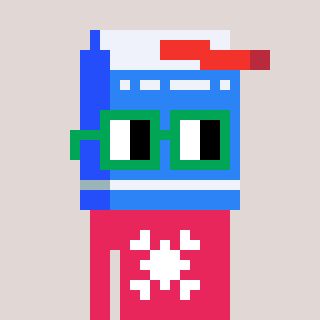
a pixel art character with square green glasses, a milk-shaped head and a redpinkish-colored body on a warm background